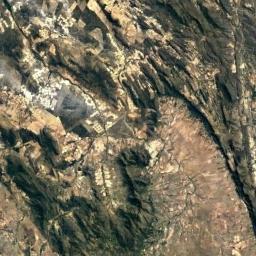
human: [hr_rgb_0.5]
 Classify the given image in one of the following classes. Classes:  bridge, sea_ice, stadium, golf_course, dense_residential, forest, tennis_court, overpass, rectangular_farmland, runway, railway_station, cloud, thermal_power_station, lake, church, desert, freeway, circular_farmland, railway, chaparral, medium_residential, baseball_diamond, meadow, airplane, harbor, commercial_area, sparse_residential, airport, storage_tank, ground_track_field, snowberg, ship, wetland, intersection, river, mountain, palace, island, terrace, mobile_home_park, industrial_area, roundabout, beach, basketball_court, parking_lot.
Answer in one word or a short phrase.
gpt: mountain